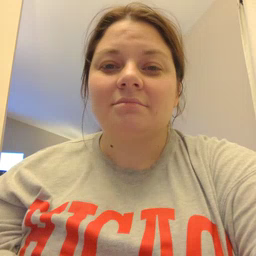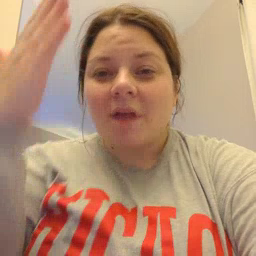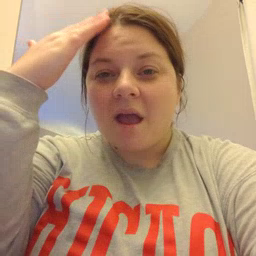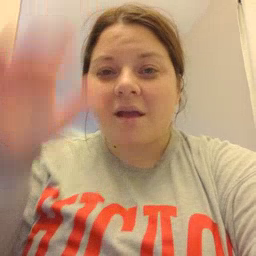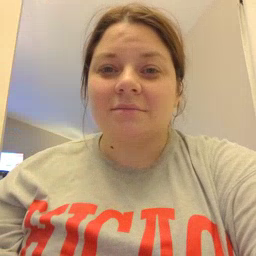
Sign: hat